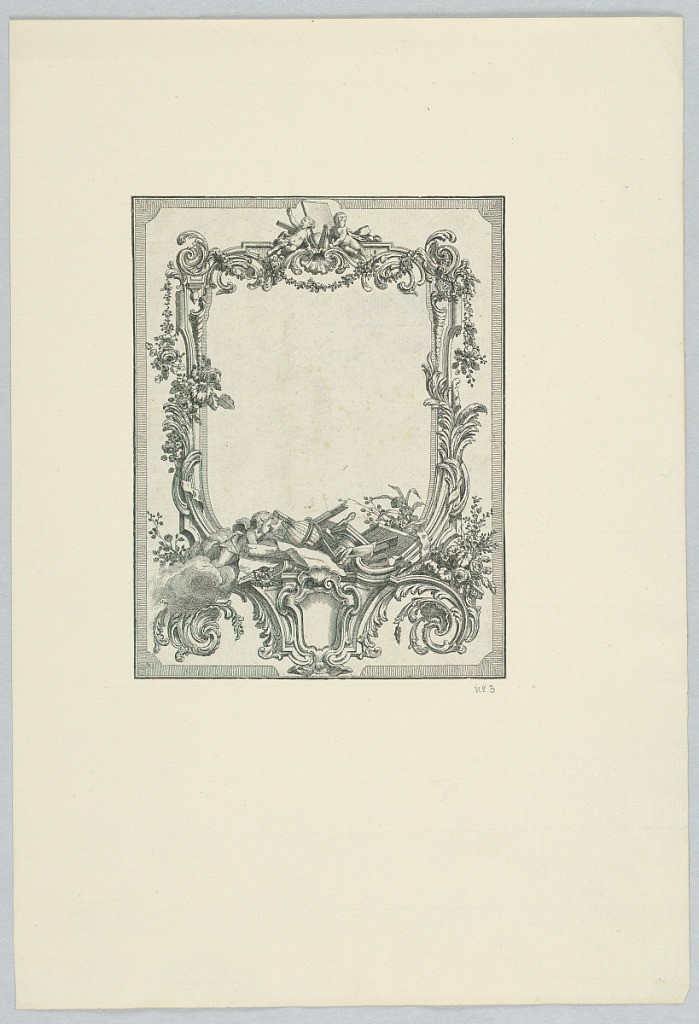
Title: Cartouche with Cartographic Instruments
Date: late 17th–mid- 18th century
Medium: Engraving, brush and blue wash on paper
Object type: Print
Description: Cartouche with Cartographic Instruments.